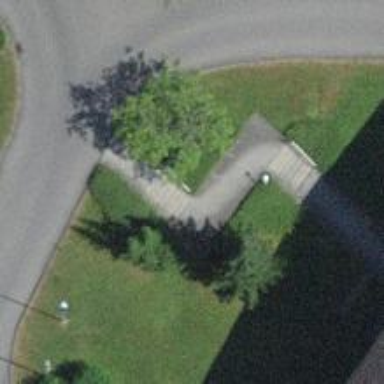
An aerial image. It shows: Set of steps on the road.